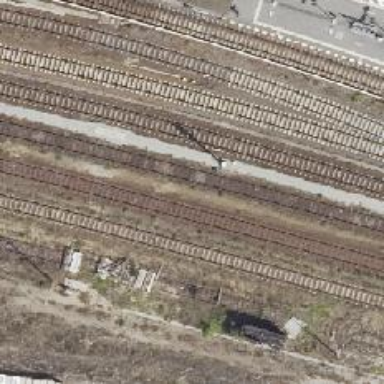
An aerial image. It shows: Railway signal.